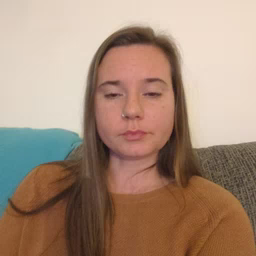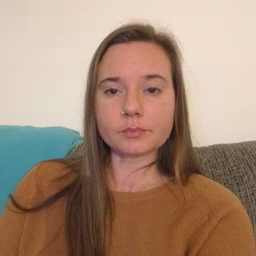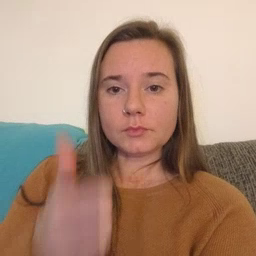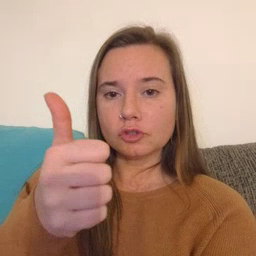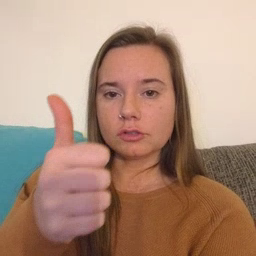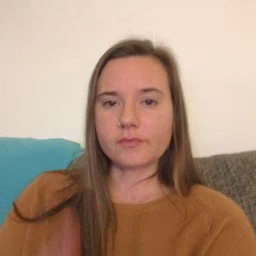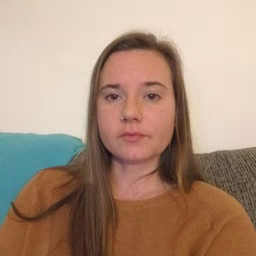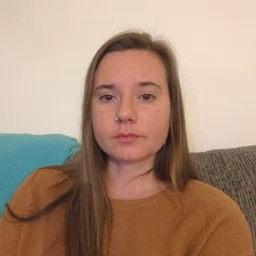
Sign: yourself